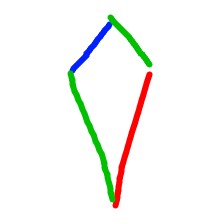
Shape: kite